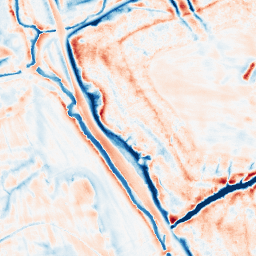
Category: edge_preserving
Decomposition family: bilateral
Decomposition parameters: d: 21
sigma_color: 100
sigma_space: 100
Upsampling method: regularized
Upsampling parameters: scale: 4
lambda_reg: 0.01
Upsampling scale: 4